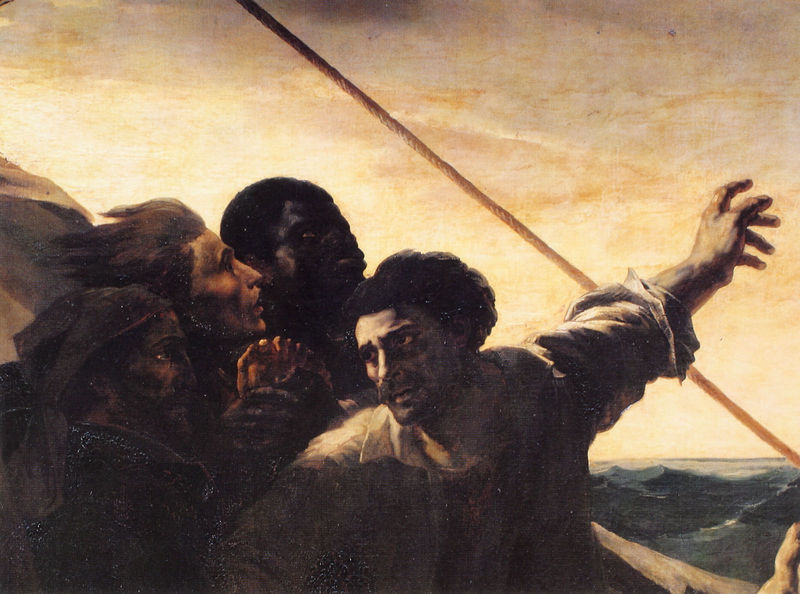
Titel: Das Floß der Medusa
Künstler: Théodore Géricault
Institution: Paris, Musée du Louvre
Schlagwörter: dunkel, gemälde, himmel, kopf, meer, wasser, wolken, hintergrund, männer, schwarz, öl, schiff, wellen, berge, angst, schiffbruch, kopftuch, zeigen, ozean, neger, seil, afrikaner, erstaunen, farbiger, pesonengruppe